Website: macys
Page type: customer-info-address
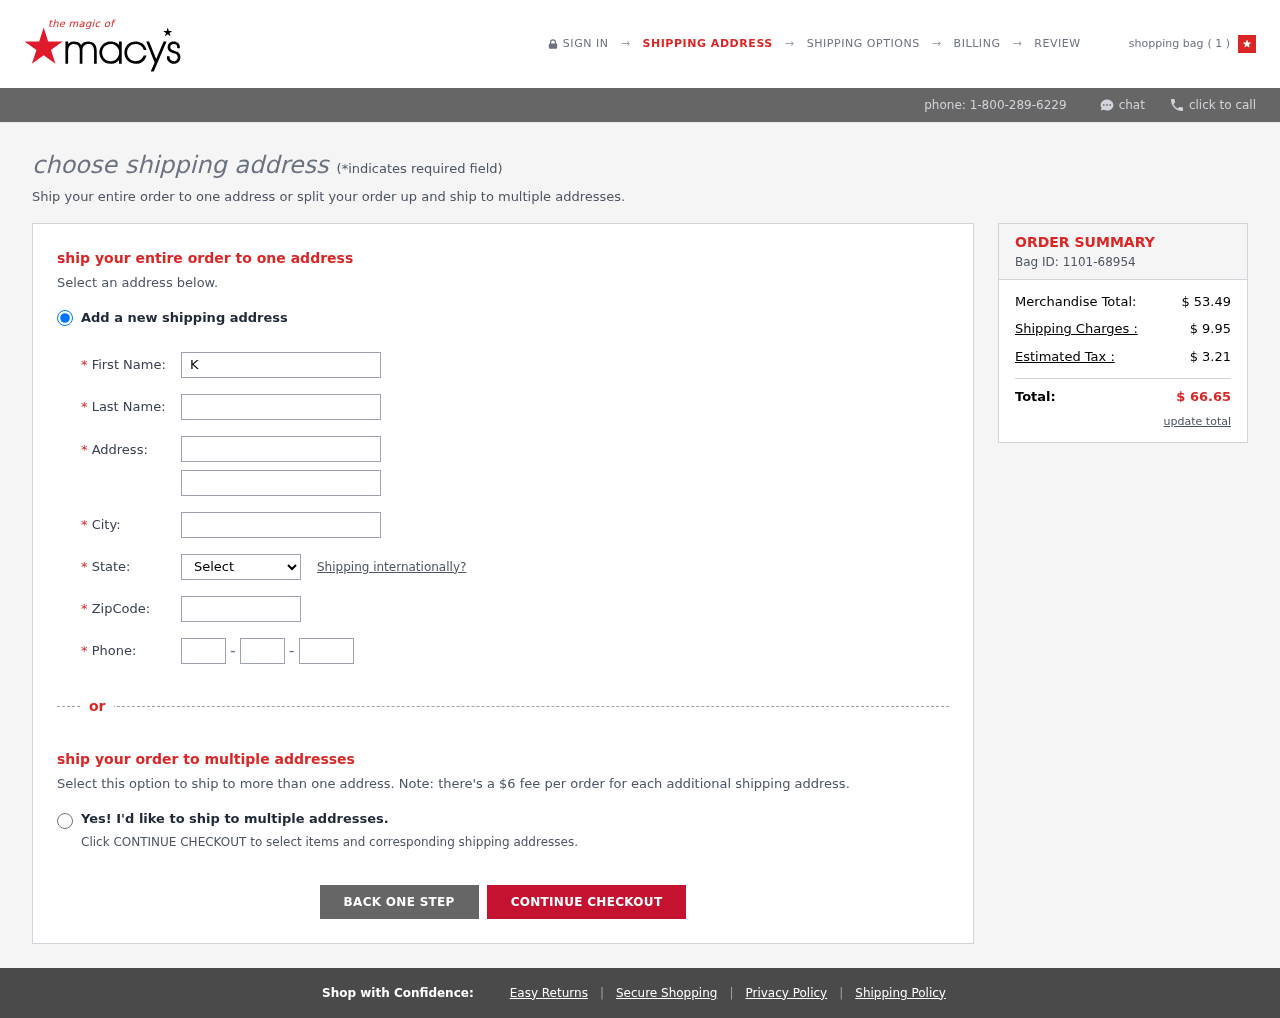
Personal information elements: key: PII_CITY
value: Christopherstad
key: PII_FIRSTNAME
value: Karen
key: PII_LASTNAME
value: Edwards
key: PII_PHONE_AREA
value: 697
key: PII_PHONE_PREFIX
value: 881
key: PII_PHONE_SUFFIX
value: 4187
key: PII_POSTCODE
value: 87645
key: PII_STATE_ABBR
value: TX
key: PII_STREET
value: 5100 White Inlet
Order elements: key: ORDER_NUM_ITEMS
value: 1
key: ORDER_ID
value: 1101-68954
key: ORDER_SUBTOTAL
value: $ 53.49
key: ORDER_SHIPPING_COST
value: $ 9.95
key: ORDER_TAX
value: $ 3.21
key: ORDER_TOTAL
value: $ 66.65